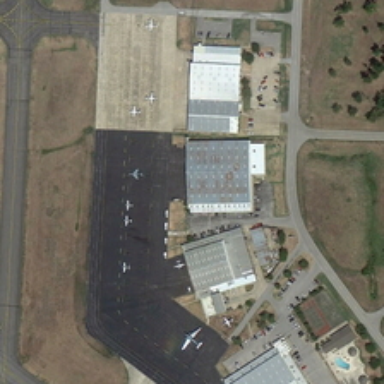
Some planes are near several buildings in an airport .